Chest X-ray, AP view. Patient: 62 years old, sex F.
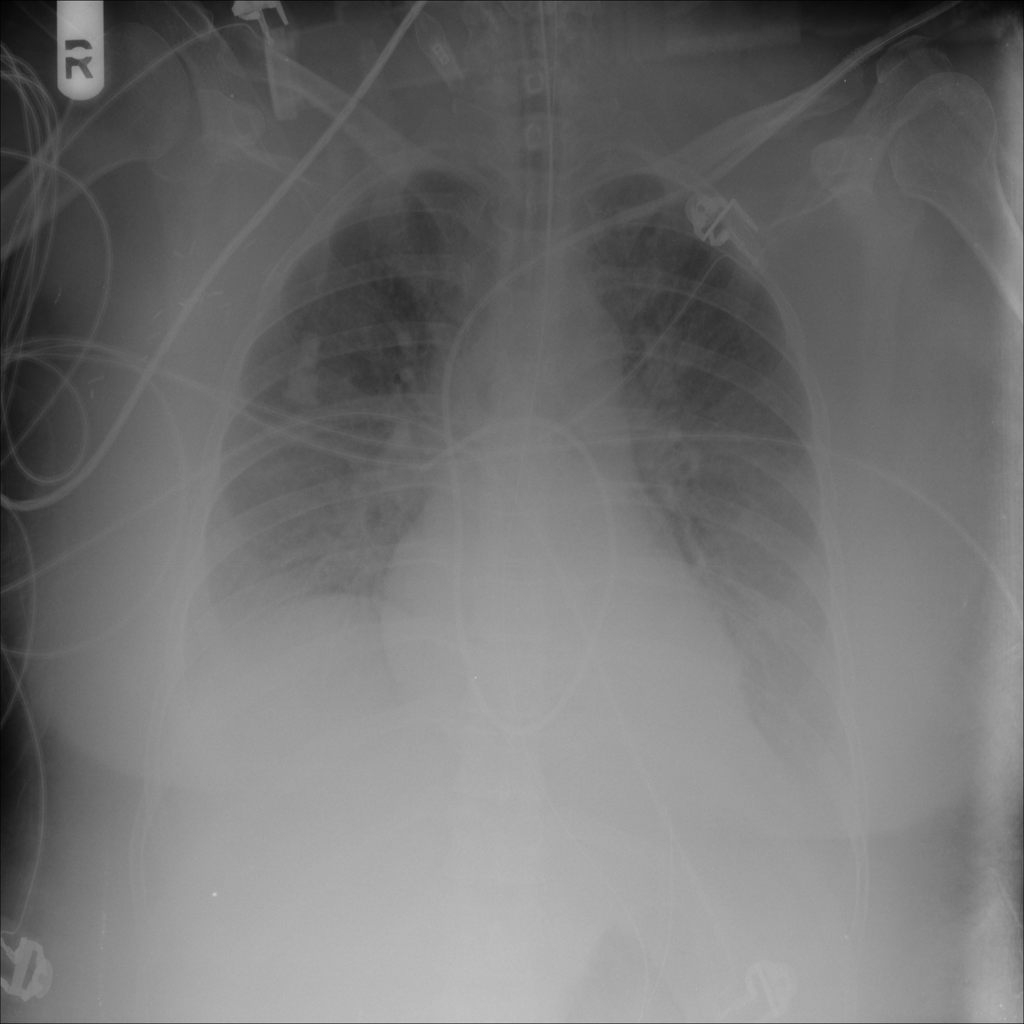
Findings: No Finding